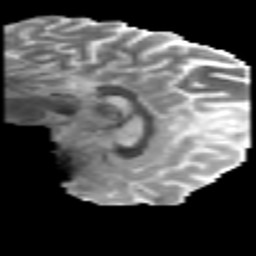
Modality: MD
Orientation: sagittal
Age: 23
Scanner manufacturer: philips
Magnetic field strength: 3 T
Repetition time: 8.6 s
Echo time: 0.127 s